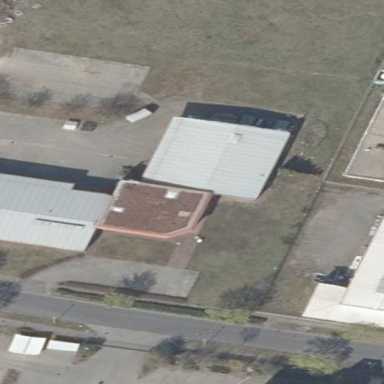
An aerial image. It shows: Building.